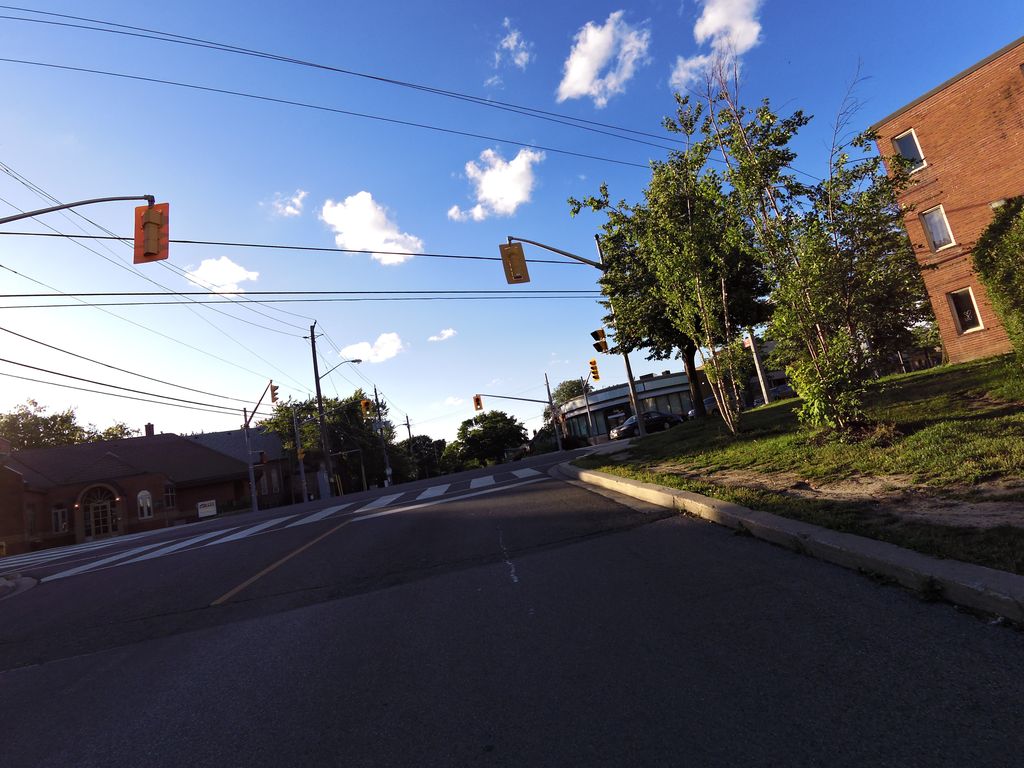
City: toronto